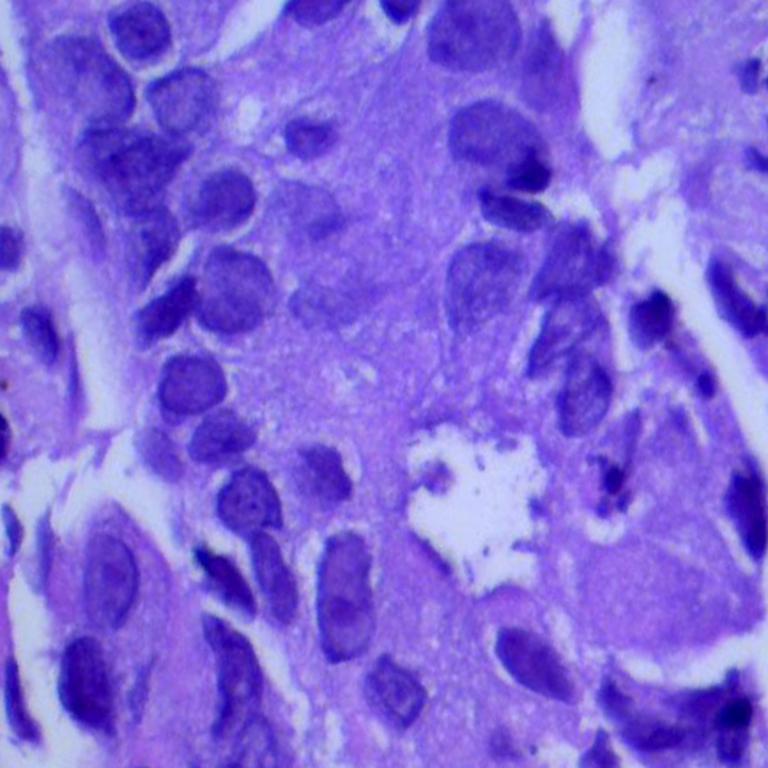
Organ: lung
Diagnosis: adenocarcinomas